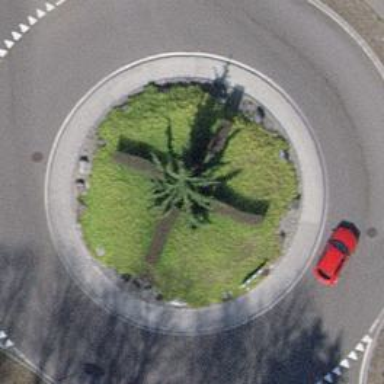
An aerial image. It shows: Secondary road with asphalt surface leading to roundabout.